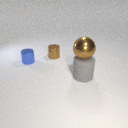
large gray rubber cylinder in front of small blue metal cylinder